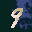
Label: 9